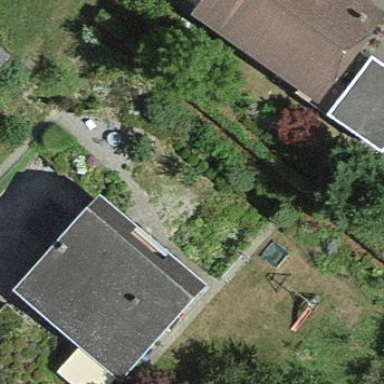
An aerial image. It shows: Simple and straightforward house.